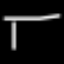
Label: line